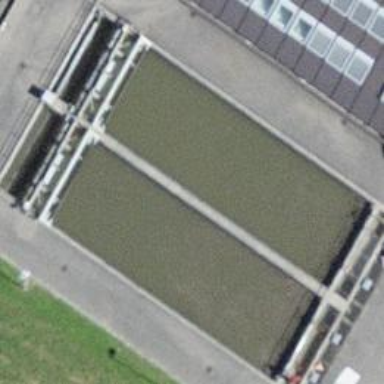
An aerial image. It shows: Body of wastewater.